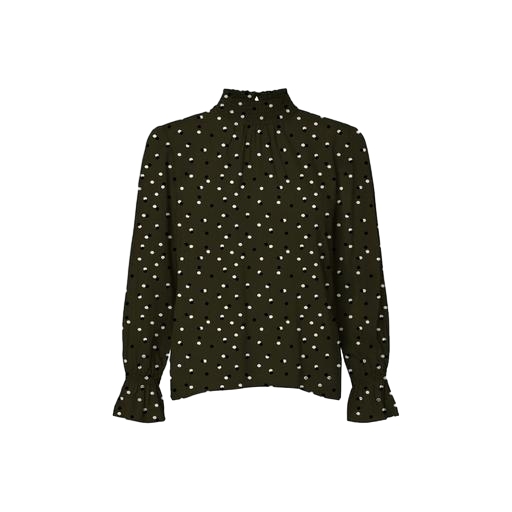
black petite printed mock-neck top only macy, polka-dot blouse, black long-sleeved polka-dot print, white background